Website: home-depot
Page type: payment
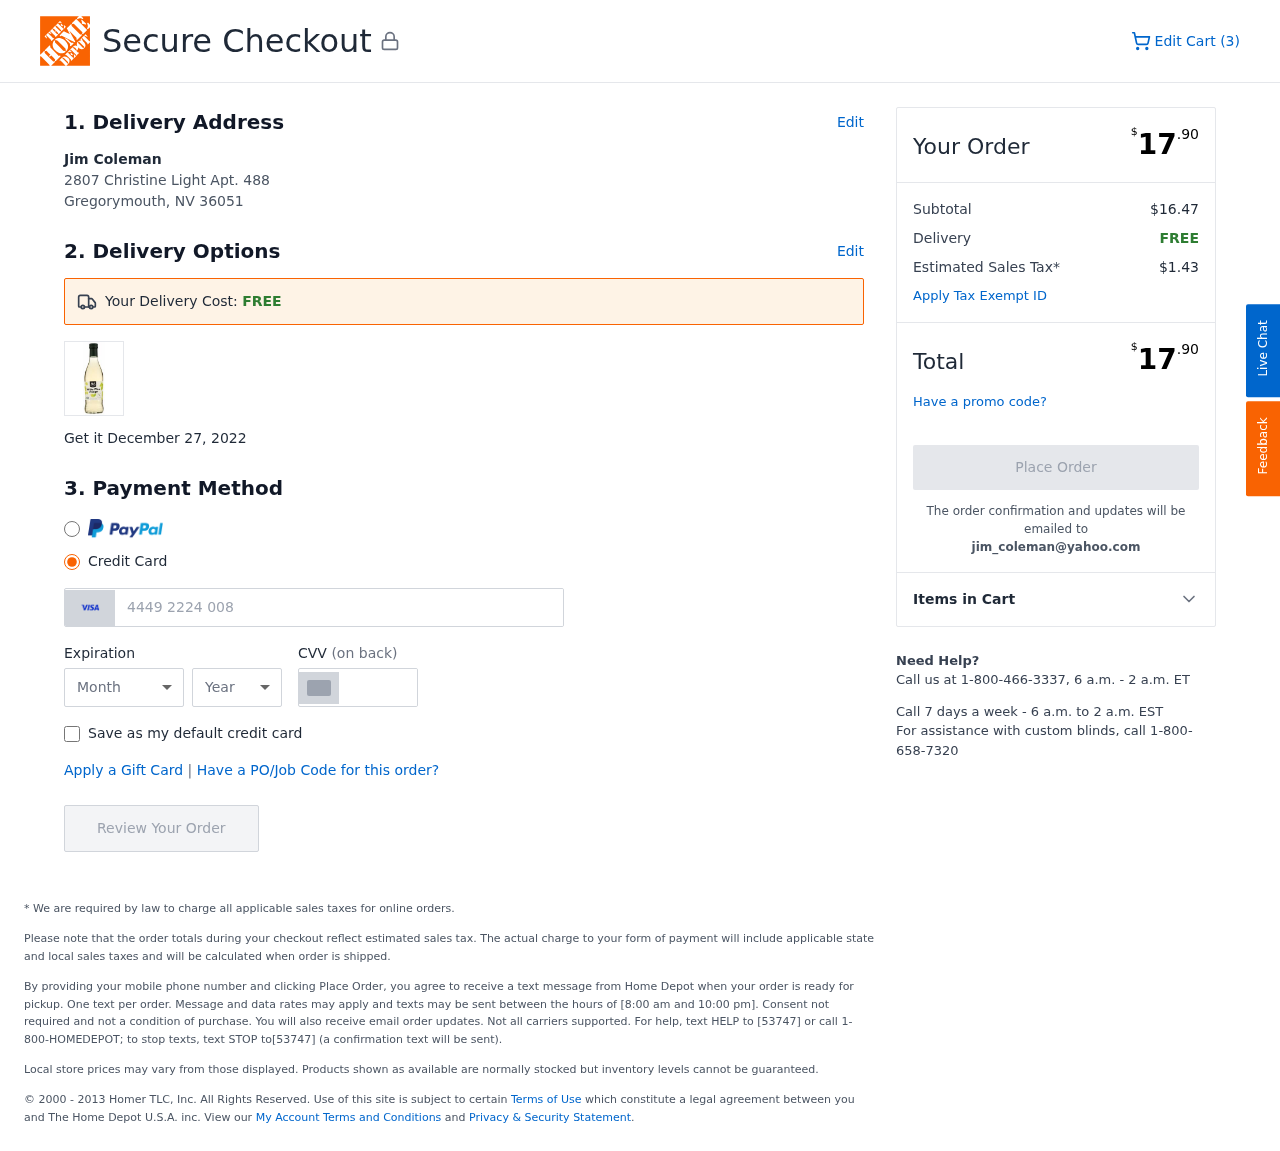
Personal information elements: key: PII_CARD_CVV
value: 979
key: PII_CARD_EXPIRY_MONTH
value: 12
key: PII_CARD_EXPIRY_YEAR
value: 27
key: PII_CARD_NUMBER
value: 4449 2224 0083 7010
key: PII_CITY_STATE_ZIP
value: Gregorymouth, NV 36051
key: PII_EMAIL
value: jim_coleman@yahoo.com
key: PII_FULLNAME
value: Jim Coleman
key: PII_STREET
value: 2807 Christine Light Apt. 488
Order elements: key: ORDER_NUM_ITEMS
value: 3
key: ORDER_DELIVERY_DATE
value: December 27, 2022
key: ORDER_TOTAL
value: $17.90
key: ORDER_SUBTOTAL
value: $16.47
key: ORDER_SHIPPING_COST
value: FREE
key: ORDER_TAX
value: $1.43